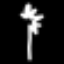
Label: palm tree